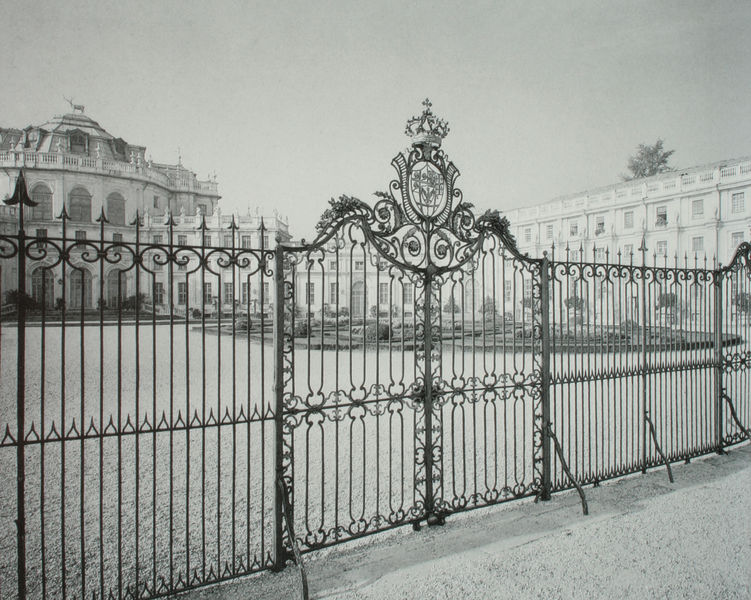
Titel: Eisentor
Standort: Stupinigi
Institution: Palazzina di Caccia
Schlagwörter: adler, baum, flügel, himmel, schatten, weiß, fenster, frankreich, grau, licht, schwarz, strasse, tür, anlage, dach, gebäude, gras, haus, park, rasen, schloss, weg, wiese, zaun, muster, ornament, architektur, barock, spitze, stein, steine, häuser, büsche, gatter, gitter, adel, spitzen, pflanzen, krone, rokoko, brunnen, garten, statue, deutschland, fassade, pflaster, türen, schotter, dächer, mauer, hecke, hof, platz, kies, treppe, kaiser, könig, ornamente, verzierung, metall, stufen, tor, foto, fotografie, bögen, eingang, eisen, schmiedeeisen, stangen, medaillon, palast, schwarzweiss, seite, portal, wappen, villa, schnörkel, stäbe, voluten, hirsch, residenz, beet, einfahrt, geschosse, königlich, königin, schnecken, dresden, guss, gebüde, pfeil, spiralen, streben, verschlossen, kaiserin, royal, jagdschloss, sicher, eisengitter, seitenflügel, vorplatz, trakt, schlosspark, geschoß, vorgarten, hecken, fotograie, trakte, ehrenhof, corps de logis, cour d'onneur, sicherheit, stacheln, spieß, schmiedekunst, franken, abgetrennt, gitterzaun, eiesen, stadtseite, wuerzburg, schluss, spietze, beäude, seitenföügel, geschloßen, jagdschlösschen, eingang zum schloßpark, potdsdam